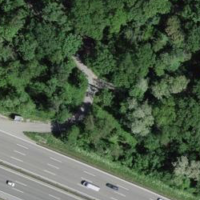
EUNIS habitat code: 57
Species observed at this site:
Hedera helix